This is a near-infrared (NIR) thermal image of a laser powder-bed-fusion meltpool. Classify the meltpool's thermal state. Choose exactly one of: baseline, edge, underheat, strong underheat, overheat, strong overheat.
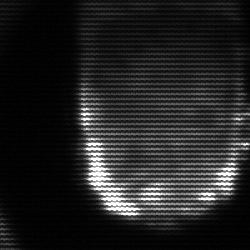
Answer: baseline